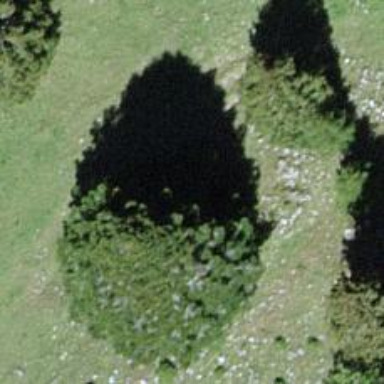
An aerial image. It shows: Needle-leaved tree in natural setting.